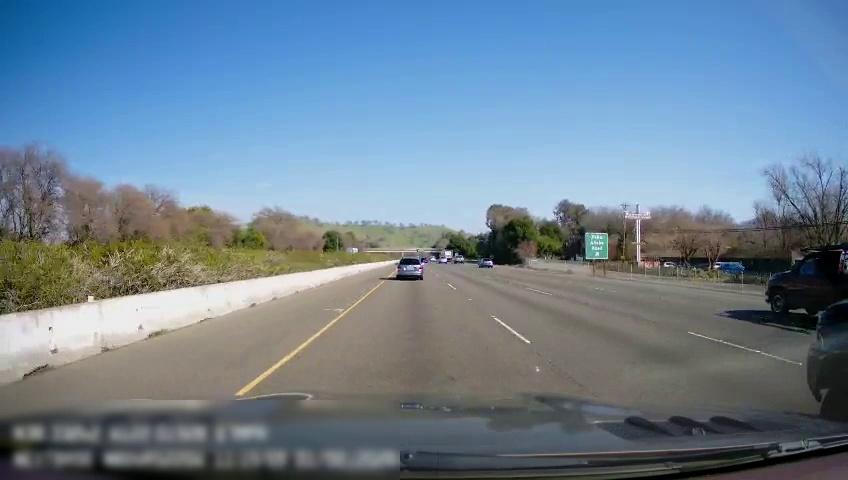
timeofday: Day
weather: Sunny
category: Drivable Space
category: Vehicles | Truck
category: Vehicles | Truck
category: Vehicles | Truck
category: Vehicles | Car
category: Vehicles | Truck
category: Vehicles | SUV
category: Lanes | Current Lane
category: Lanes | Current Lane
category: Lanes | Alternate Lane
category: Traffic | Signs